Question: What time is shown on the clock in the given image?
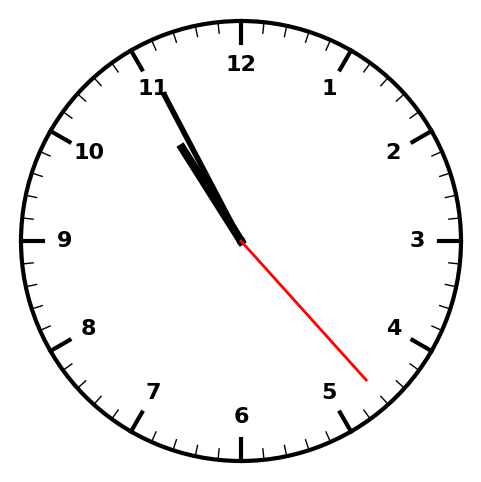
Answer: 10:55:23